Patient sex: F
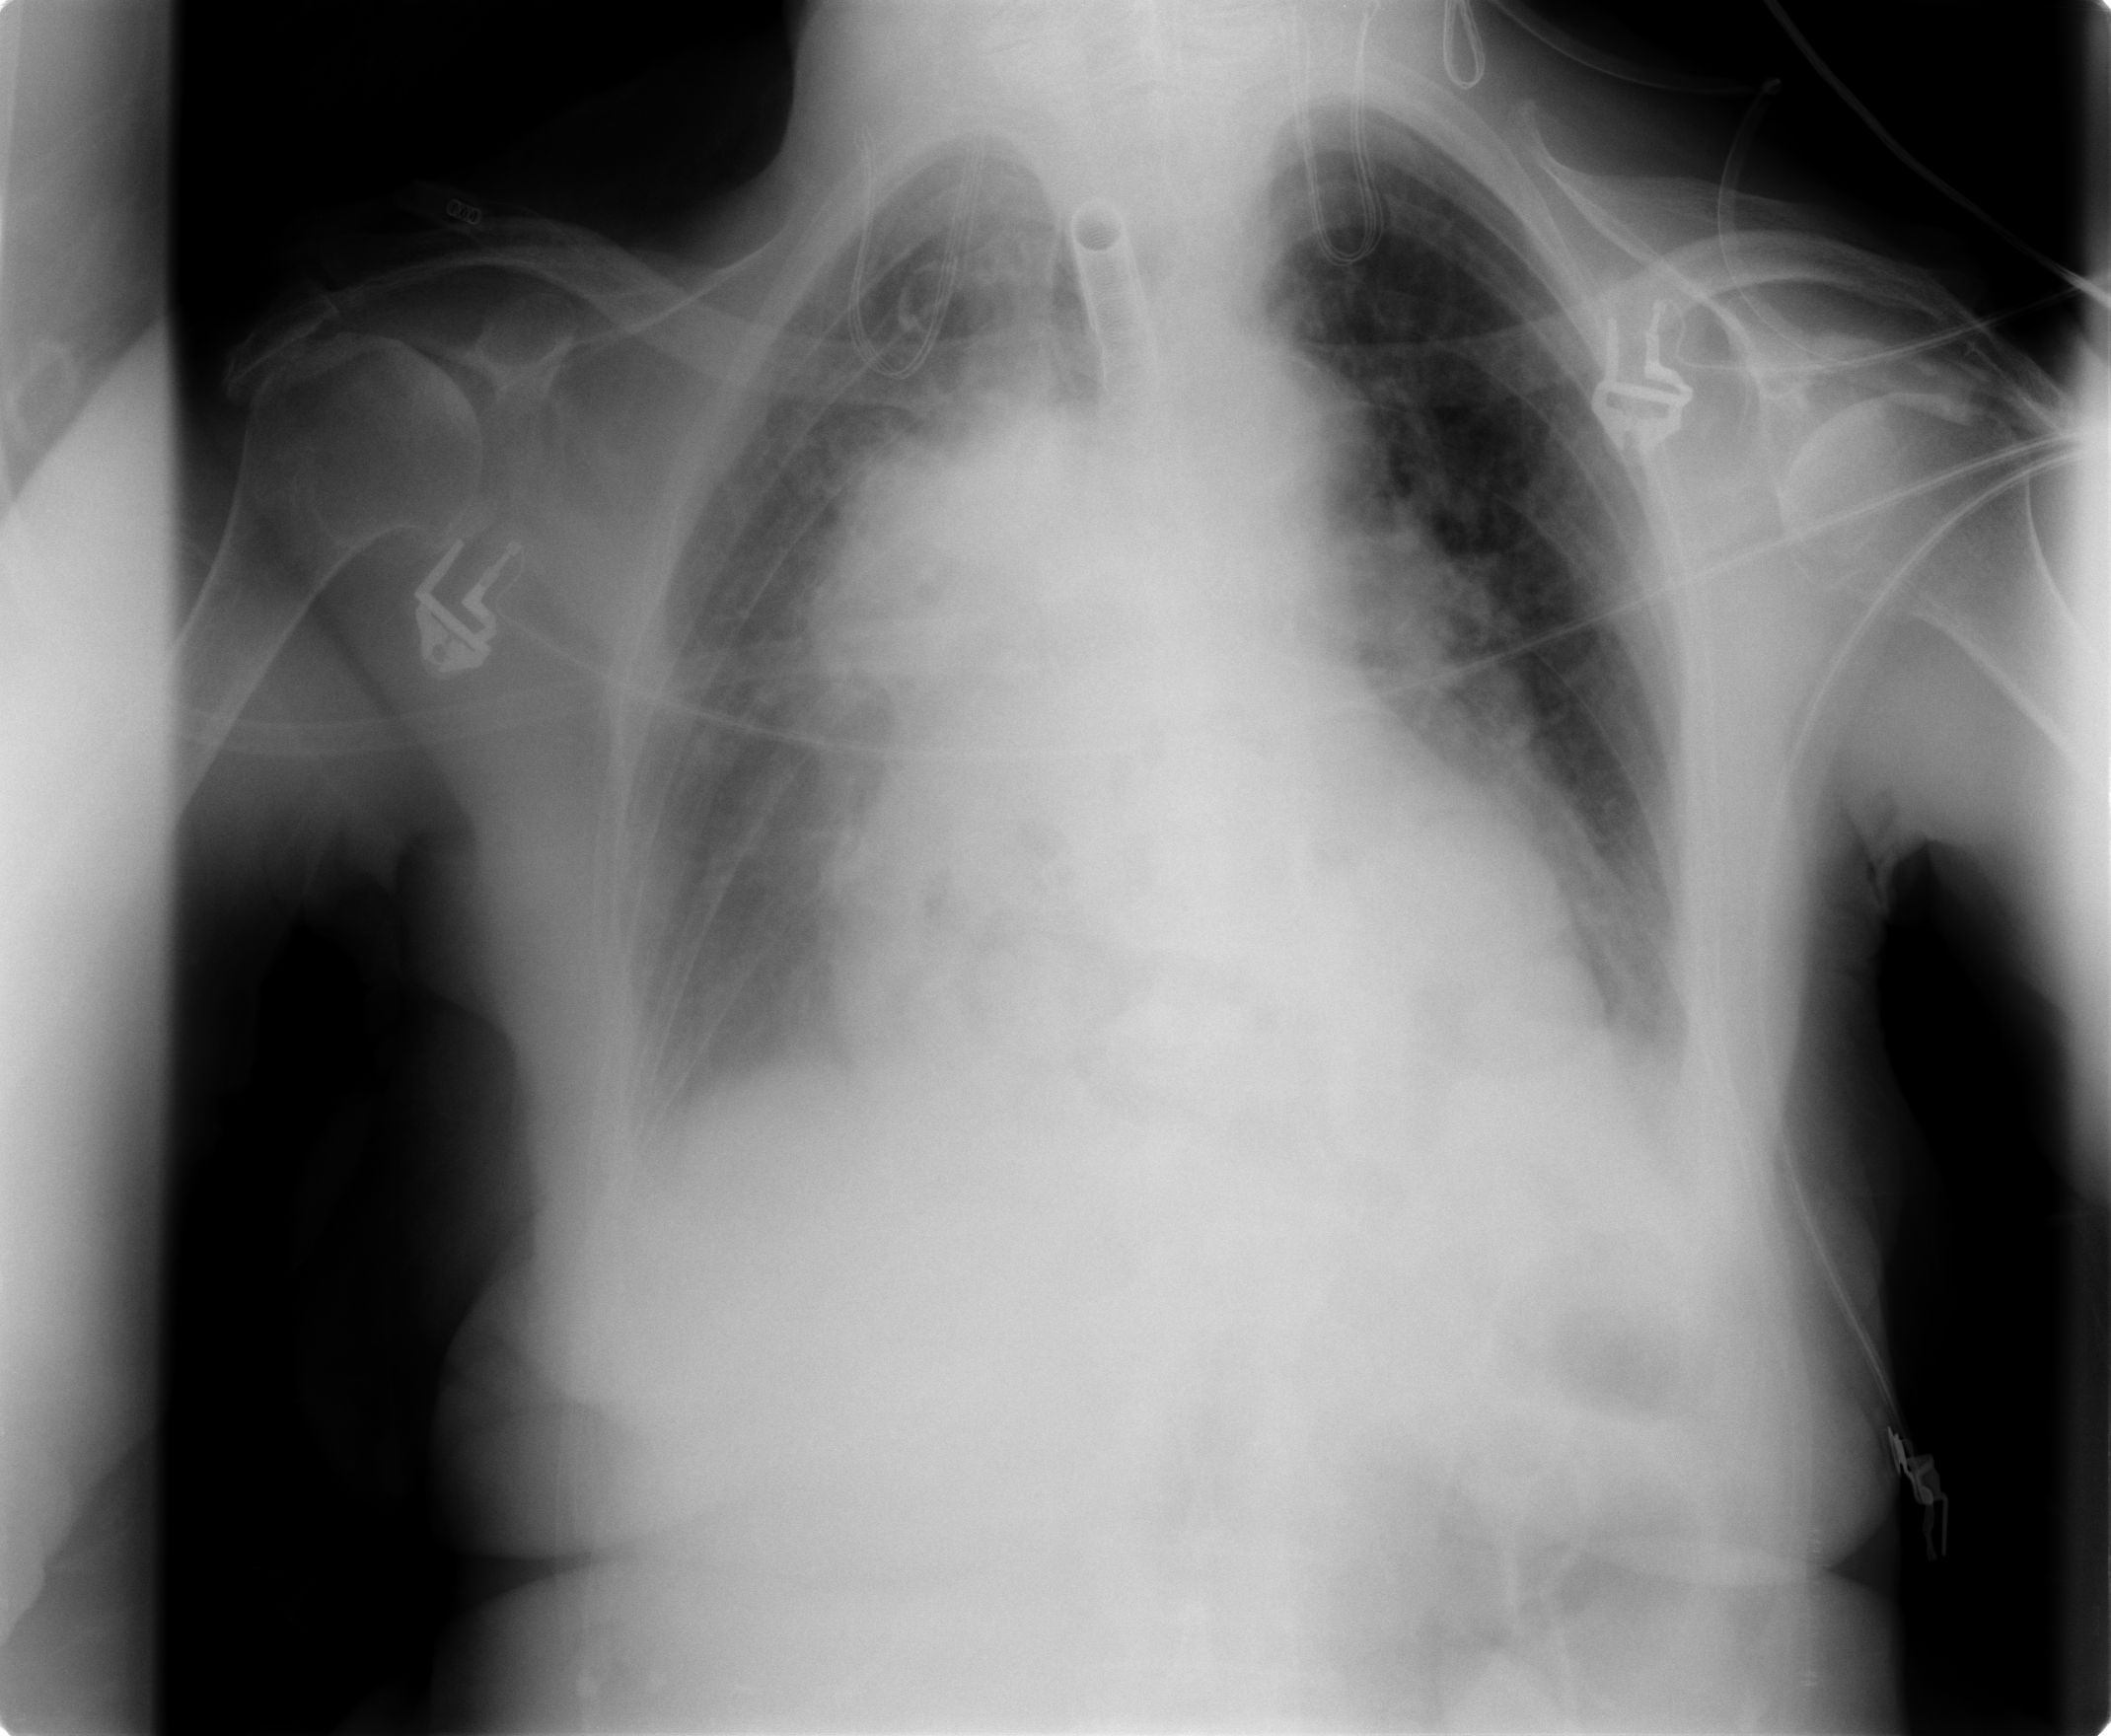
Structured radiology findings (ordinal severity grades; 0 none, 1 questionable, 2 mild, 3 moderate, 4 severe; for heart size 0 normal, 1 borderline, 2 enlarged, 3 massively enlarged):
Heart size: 2
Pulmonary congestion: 2
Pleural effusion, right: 0
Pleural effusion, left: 1
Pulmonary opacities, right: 2
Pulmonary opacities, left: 0
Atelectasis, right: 2
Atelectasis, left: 1